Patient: sex M, age 52
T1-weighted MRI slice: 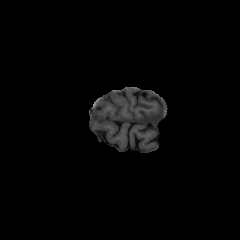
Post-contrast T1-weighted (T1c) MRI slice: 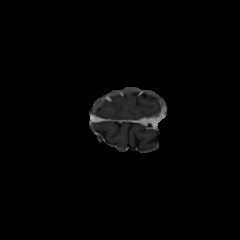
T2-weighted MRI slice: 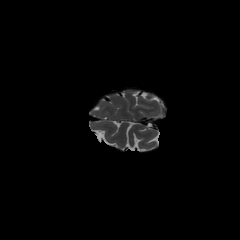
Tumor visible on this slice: no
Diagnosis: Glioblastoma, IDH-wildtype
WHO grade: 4